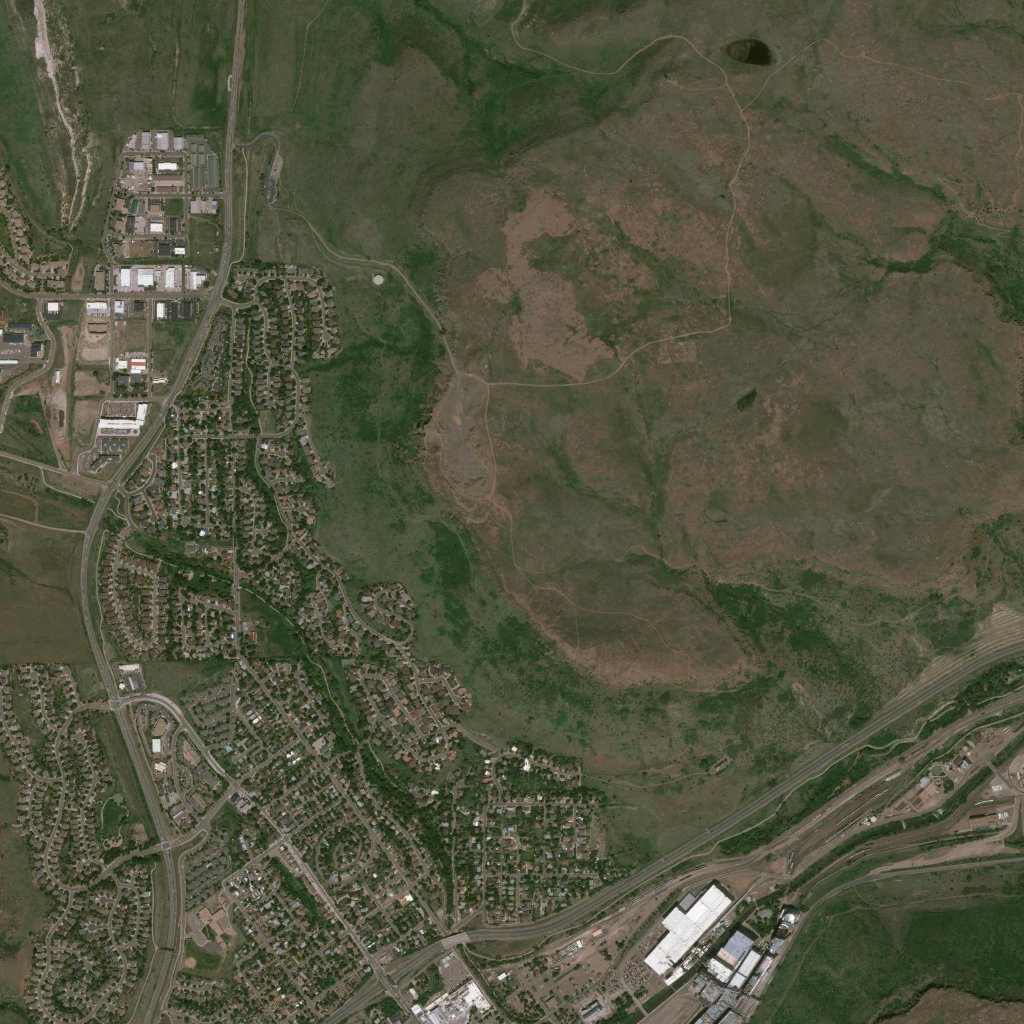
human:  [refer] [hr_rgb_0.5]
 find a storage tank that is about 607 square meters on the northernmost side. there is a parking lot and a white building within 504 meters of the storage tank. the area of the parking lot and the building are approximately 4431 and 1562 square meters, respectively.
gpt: <box>[[36, 26, 37, 27, 0]]</box>